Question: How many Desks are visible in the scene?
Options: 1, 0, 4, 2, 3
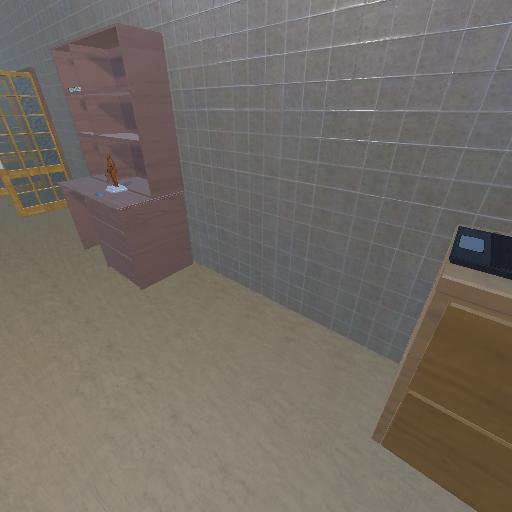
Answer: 1